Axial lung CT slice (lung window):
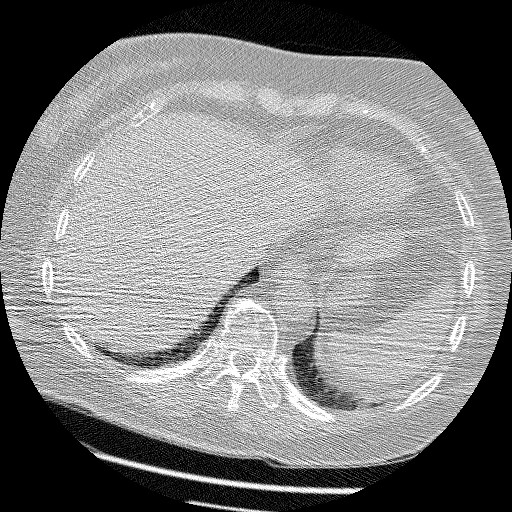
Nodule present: no